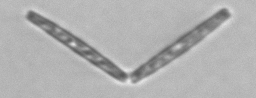
Label: Thalassionema